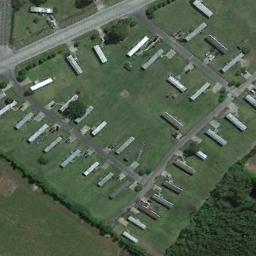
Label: mobile_home_park